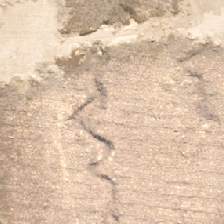
Land cover: harvested_forest